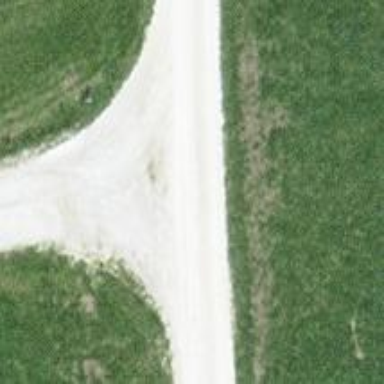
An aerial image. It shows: Track with fine gravel surface of the highest grade level.